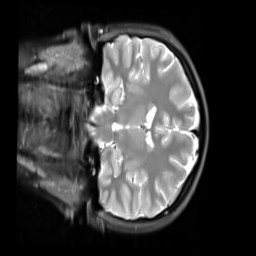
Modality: PDw
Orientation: coronal
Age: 21
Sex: female
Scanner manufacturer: siemens
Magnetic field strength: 3 T
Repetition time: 11.88 s
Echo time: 0.014 s